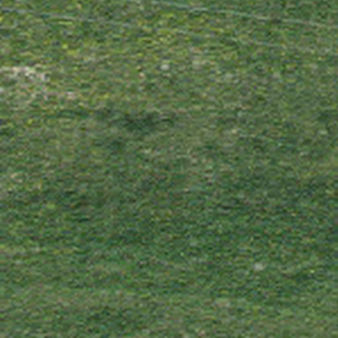
Label: other